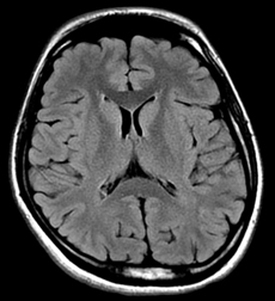
Label: notumor